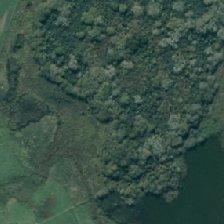
Land cover: herbaceous_freshwater_vege